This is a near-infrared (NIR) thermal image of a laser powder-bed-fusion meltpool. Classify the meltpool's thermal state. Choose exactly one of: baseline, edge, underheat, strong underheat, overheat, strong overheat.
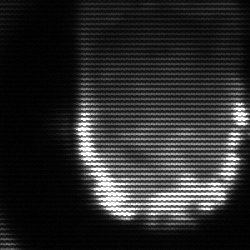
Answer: baseline